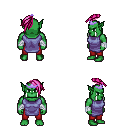
a pixel art fantasy rpg character, male body template, orc, green skin, chain tabard jacket, red pants, pink long mohawk hairstyle, purple tiara, white cloth bandages, four views (front, back, left, right), 2x2 character sprite sheet, small pixel art, hard edges, no anti-aliasing